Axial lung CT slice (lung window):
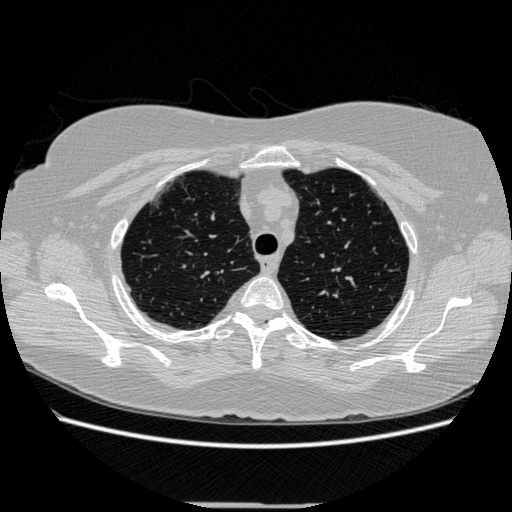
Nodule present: no